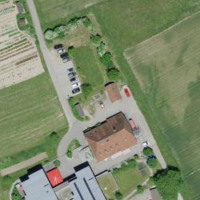
EUNIS habitat code: 55
Species observed at this site:
Pernis apivorus